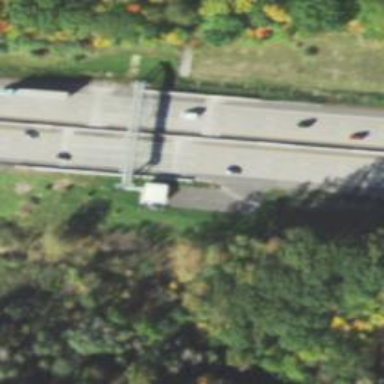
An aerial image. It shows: Toll gantry on the road.